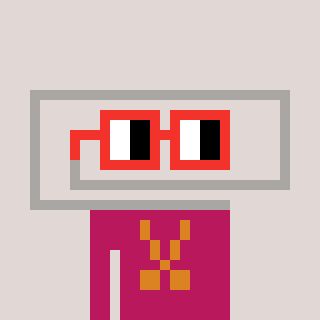
a pixel art character with square red glasses, a paperclip-shaped head and a darkpink-colored body on a warm background